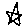
Label: star